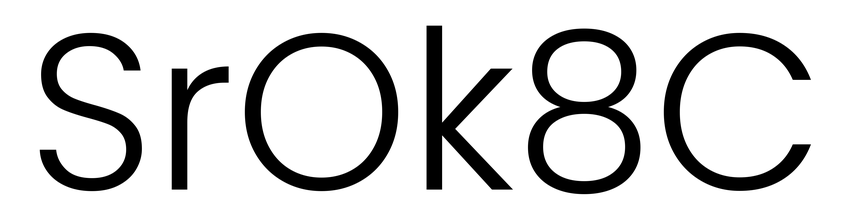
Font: Poppins-Light